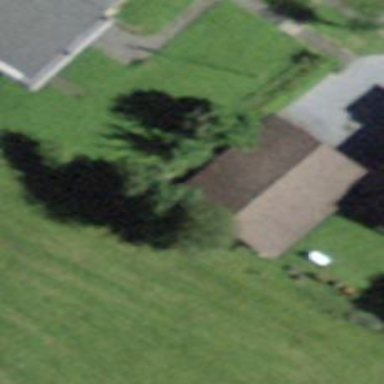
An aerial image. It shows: Garage.